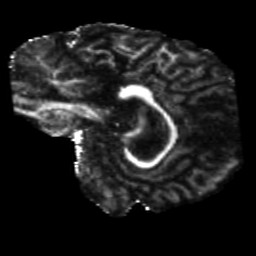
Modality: FA
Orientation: sagittal
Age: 61
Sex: male
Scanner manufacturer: siemens
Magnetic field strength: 3 T
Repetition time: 5.25 s
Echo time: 0.08 s